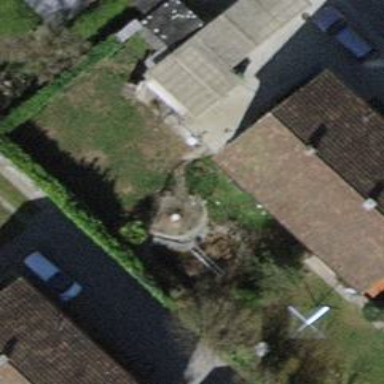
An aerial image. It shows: Semidetached house.